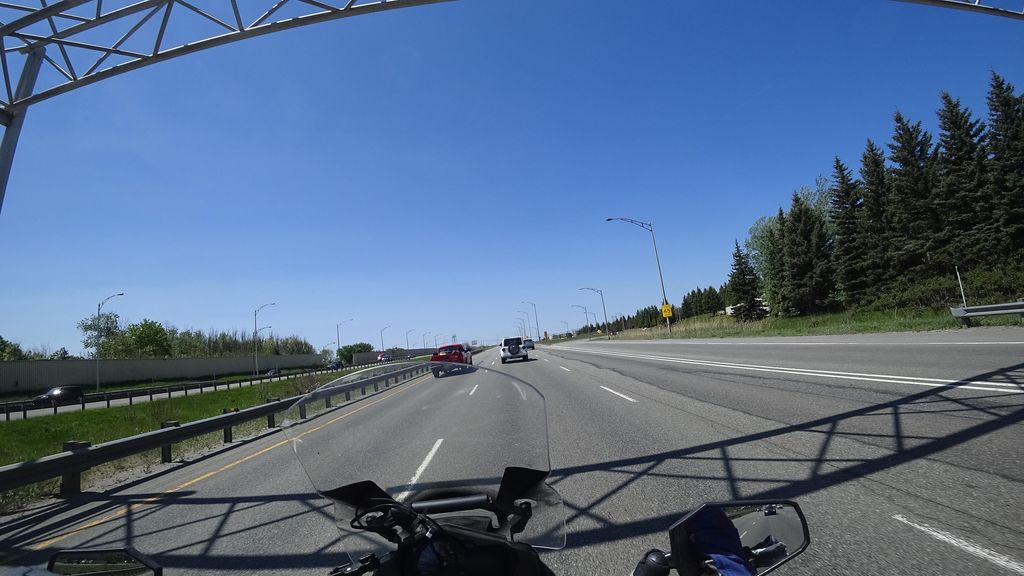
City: quebec_city